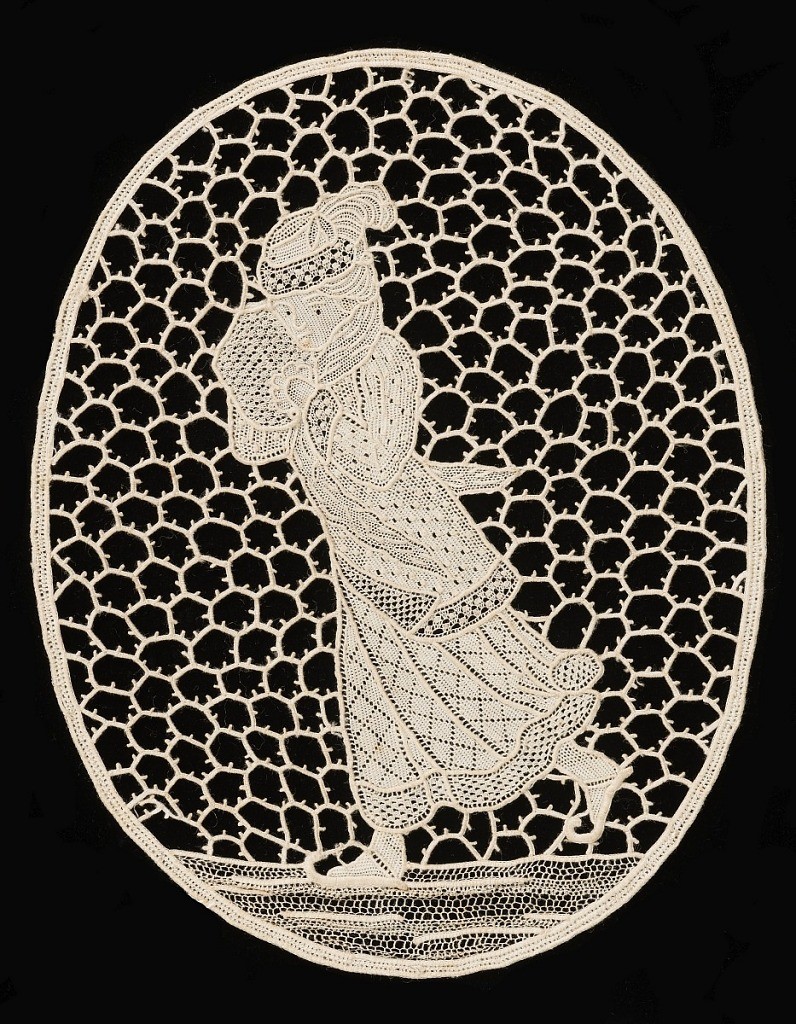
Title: Medallion
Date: late 19th century
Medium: linen Technique: needle lace
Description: Oval medallion has a woman ice skating.